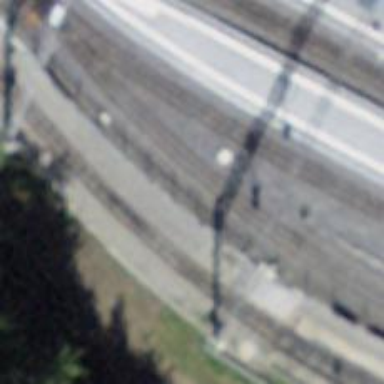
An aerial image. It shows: Narrow-gauge railway siding with contact lines for electrification.